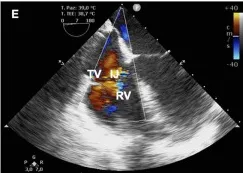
(E) Four-chamber MEV confirming the direction of the IJ toward the tricuspid valve.
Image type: radiology (ultrasound)